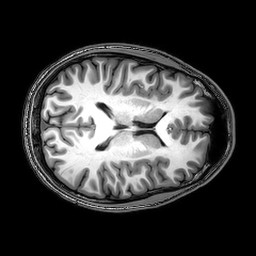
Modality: T1w
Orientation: axial
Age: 22
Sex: male
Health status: healthy
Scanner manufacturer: philips
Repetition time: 0.008205 s
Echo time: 0.00377 s